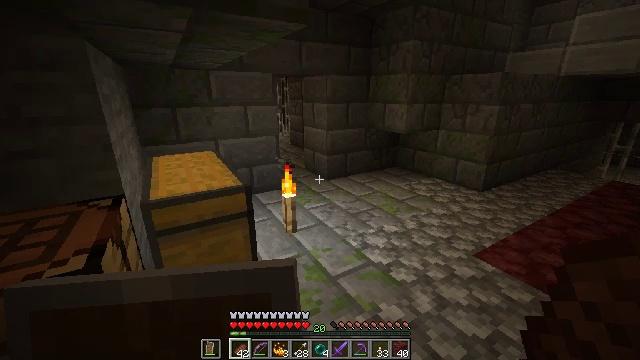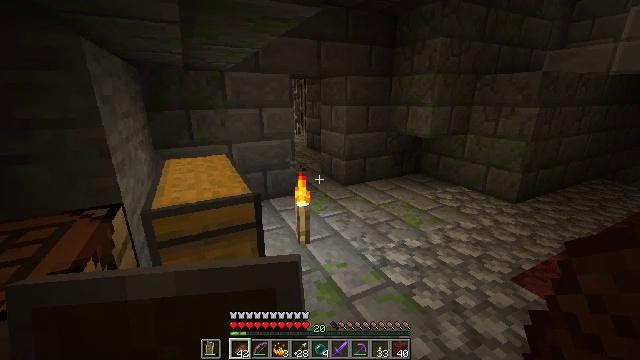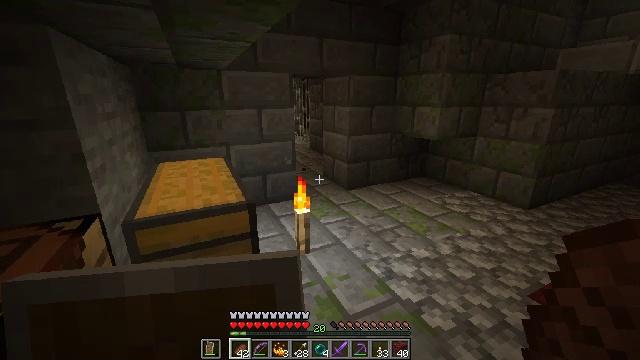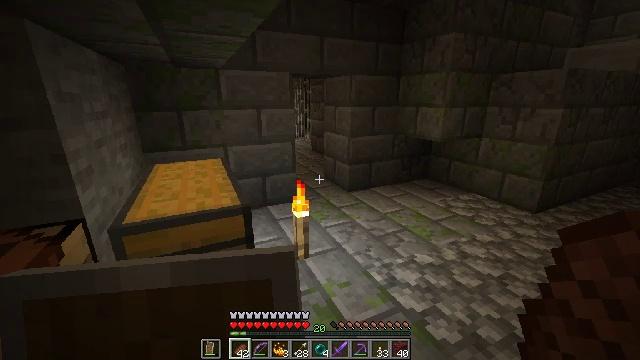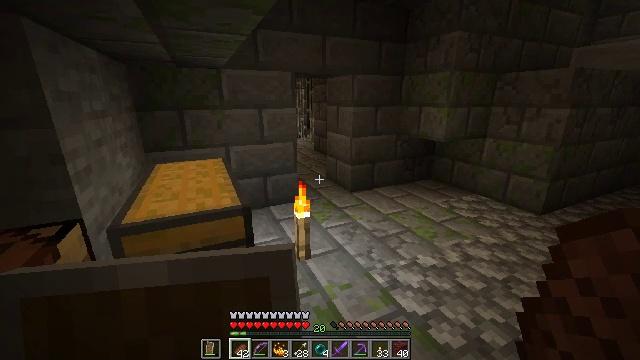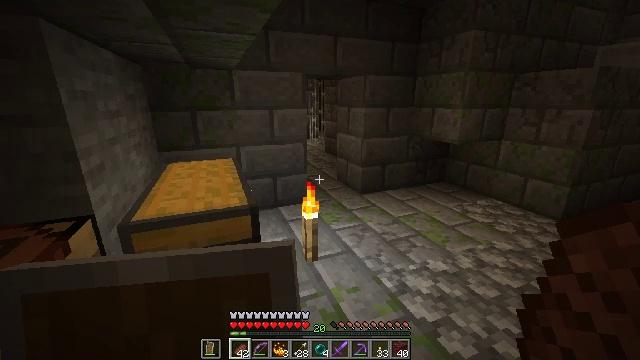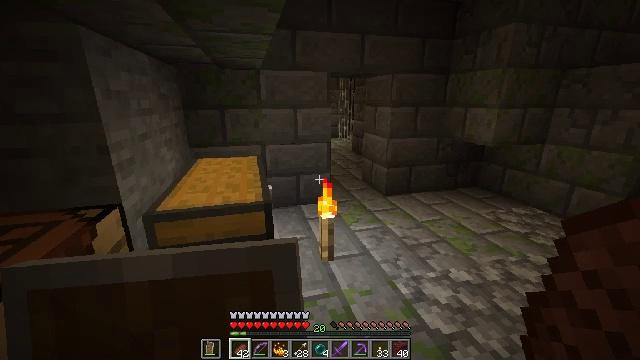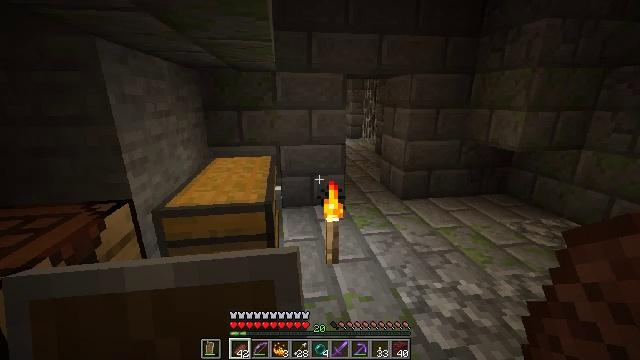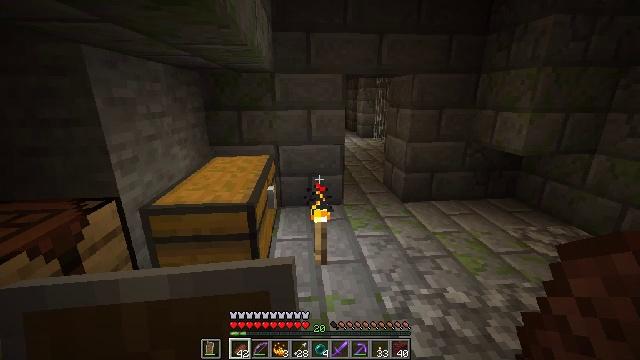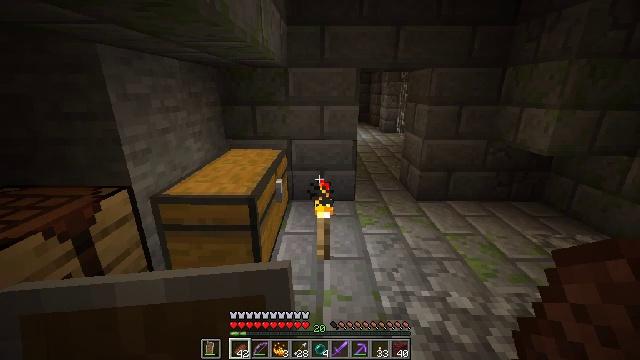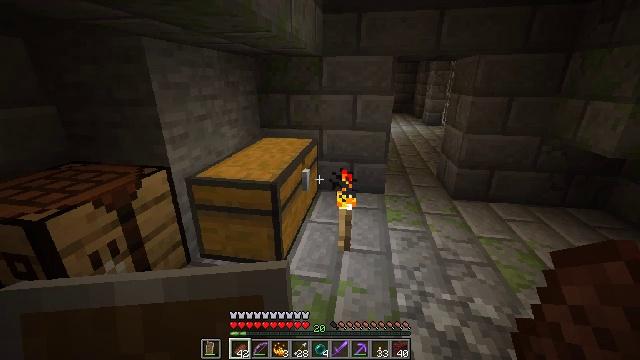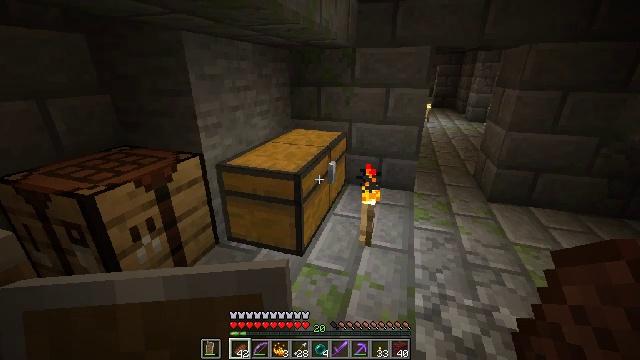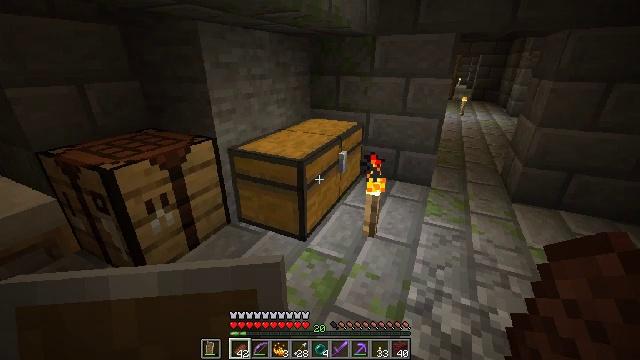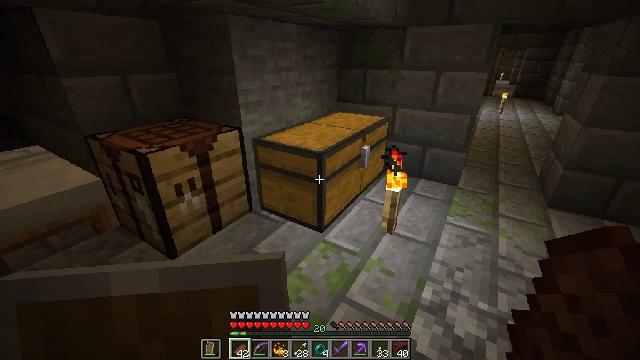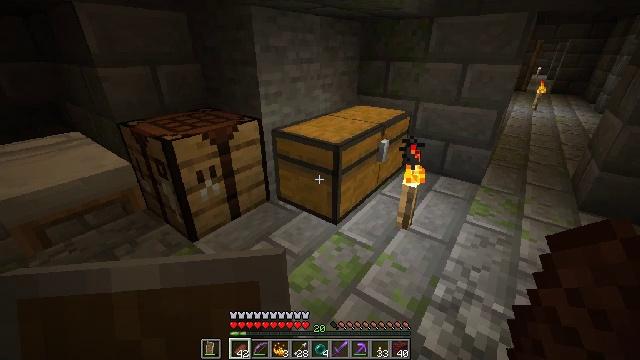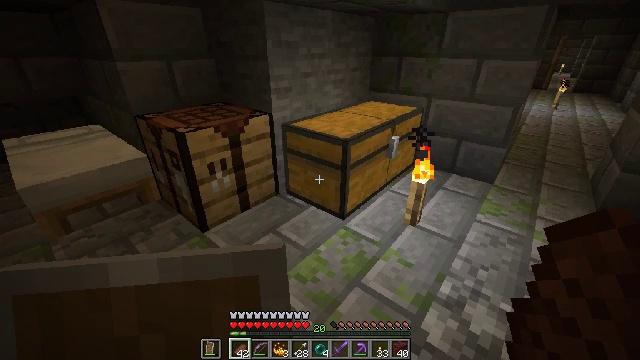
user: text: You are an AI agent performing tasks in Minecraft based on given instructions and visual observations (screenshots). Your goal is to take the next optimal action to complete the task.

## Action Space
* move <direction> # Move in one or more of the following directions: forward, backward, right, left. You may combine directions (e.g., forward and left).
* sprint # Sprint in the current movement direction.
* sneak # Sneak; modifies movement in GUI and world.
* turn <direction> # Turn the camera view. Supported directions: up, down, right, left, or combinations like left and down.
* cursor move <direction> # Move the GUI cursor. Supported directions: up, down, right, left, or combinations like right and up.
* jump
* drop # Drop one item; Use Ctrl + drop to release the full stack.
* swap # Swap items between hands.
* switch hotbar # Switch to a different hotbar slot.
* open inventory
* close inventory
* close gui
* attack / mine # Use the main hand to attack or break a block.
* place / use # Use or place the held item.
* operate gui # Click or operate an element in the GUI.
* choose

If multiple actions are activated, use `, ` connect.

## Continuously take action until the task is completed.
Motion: motion action
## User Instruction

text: Craft an ender eye.
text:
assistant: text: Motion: move forward, turn left
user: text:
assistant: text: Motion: no_op
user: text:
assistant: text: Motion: no_op
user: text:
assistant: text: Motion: no_op
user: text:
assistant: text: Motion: move right, turn left
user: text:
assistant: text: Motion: move right, turn left
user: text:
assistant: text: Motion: move right, turn left
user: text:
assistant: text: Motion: move right, turn left
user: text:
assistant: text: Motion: move right, turn left and down
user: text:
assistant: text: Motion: move right, turn left and down
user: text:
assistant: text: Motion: move right, turn left and down
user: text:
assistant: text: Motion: turn left and down
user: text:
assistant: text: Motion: turn left and down
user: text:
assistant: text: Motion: turn left and down
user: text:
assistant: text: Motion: turn left
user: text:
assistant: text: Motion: turn left
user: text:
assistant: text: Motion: use / place
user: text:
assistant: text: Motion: use / place
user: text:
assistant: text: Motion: use / place
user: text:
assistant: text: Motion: use / place
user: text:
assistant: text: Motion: no_op
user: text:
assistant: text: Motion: no_op
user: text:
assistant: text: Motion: no_op
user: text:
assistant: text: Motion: no_op
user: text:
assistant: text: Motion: no_op
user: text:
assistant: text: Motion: no_op
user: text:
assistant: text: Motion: no_op
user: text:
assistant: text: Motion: no_op
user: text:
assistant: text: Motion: no_op
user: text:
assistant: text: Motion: no_op